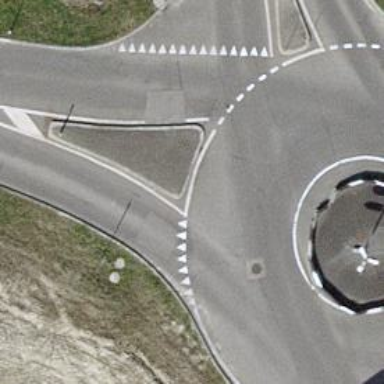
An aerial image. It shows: Road with "give way" sign.